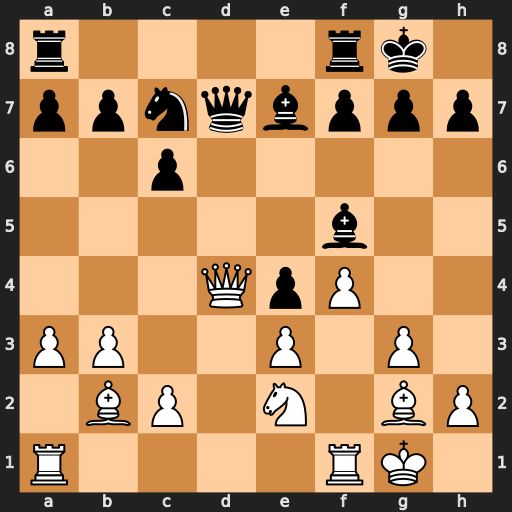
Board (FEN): r4rk1/ppnqbppp/2p5/5b2/3QpP2/PP2P1P1/1BP1N1BP/R4RK1
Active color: w
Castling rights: -
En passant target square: -
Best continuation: Qxg7#